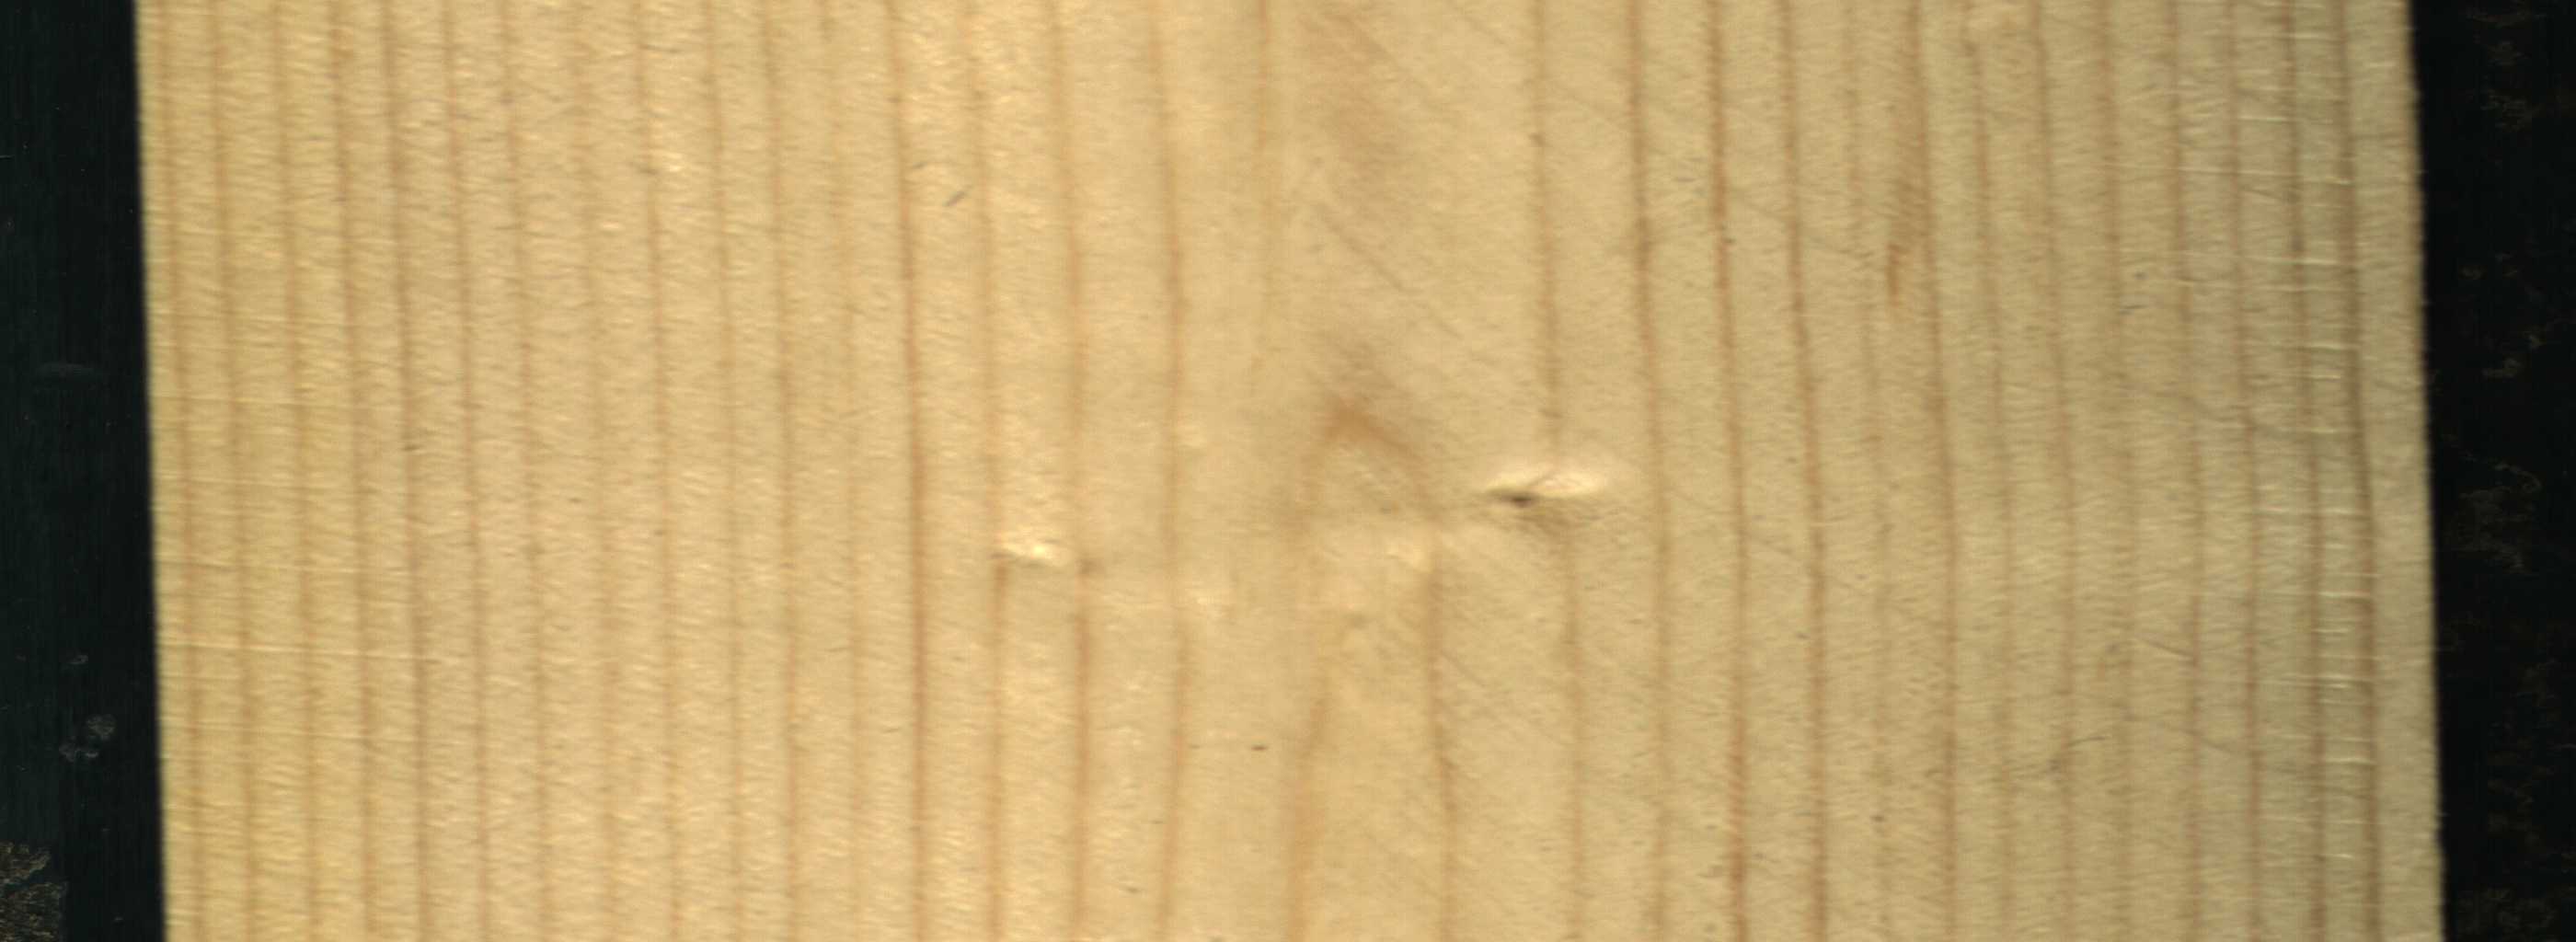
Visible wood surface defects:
Live_Knot